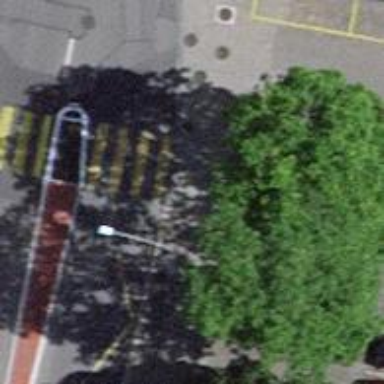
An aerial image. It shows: Platform for public transport is situated by the road.